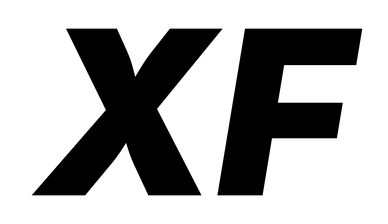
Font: Inter-Italic_Black_Italic